Question: is there something that I'm missing? Thanks :)
Error
SQL query:
'''
ALTER TABLE 'venues'
ADD 'IF_AIRCONDITIONING' BOOLEAN( 1 ) NOT NULL DEFAULT '0'
, ADD 'IF_LIVE_MUSIC' BOOLEAN( 1 ) NOT NULL DEFAULT '0'
, ADD 'IF_TABLE_FOOTBALL' BOOLEAN( 1 ) NOT NULL DEFAULT '0'
'''
MySQL said: Documentation
'''
#1064 - You have an error in your SQL syntax; check the manual that corresponds
to your MySQL server version for the right syntax to use near
'(1) NOT NULL DEFAULT '0', ADD 'IF_LIVE_MUSIC' BOOLEAN(1) NOT NULL DEFAULT '0', ' at line 1
'''

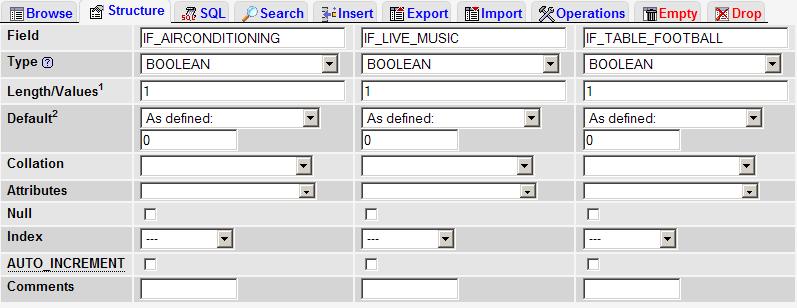
Answer: Try getting rid of the quotes around 0 in 'DEFAULT '0'', or use 'FALSE' or 'false' (also without quotes)
Also you shouldn't have to specify a length for boolean fields, try getting rid of '( 1 )'